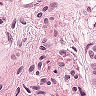
Metastatic tissue present: yes